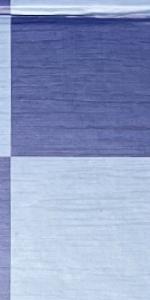
Label: Empty